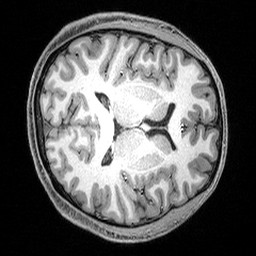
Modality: T1w
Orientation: axial
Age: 43
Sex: male
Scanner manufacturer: siemens
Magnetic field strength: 3 T
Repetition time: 2.3 s
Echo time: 0.00298 s